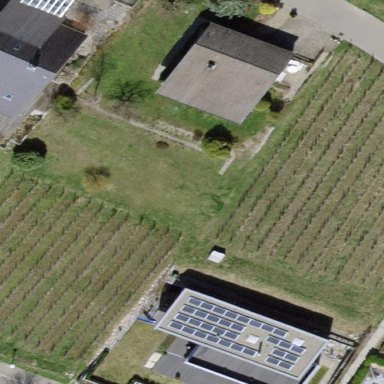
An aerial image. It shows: Vineyard where grapes are grown.